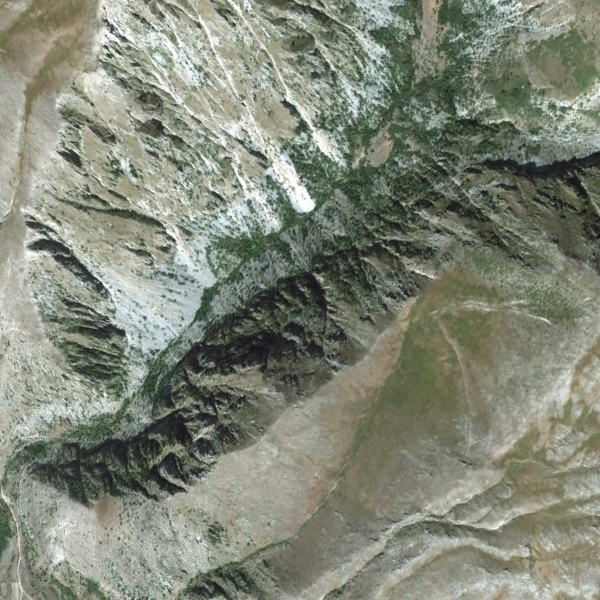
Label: Mountain